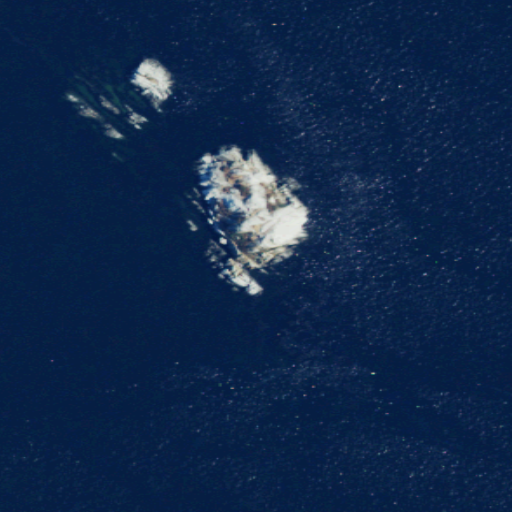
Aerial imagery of island in Washington named White Rock containing open water and herbaceous wetlands